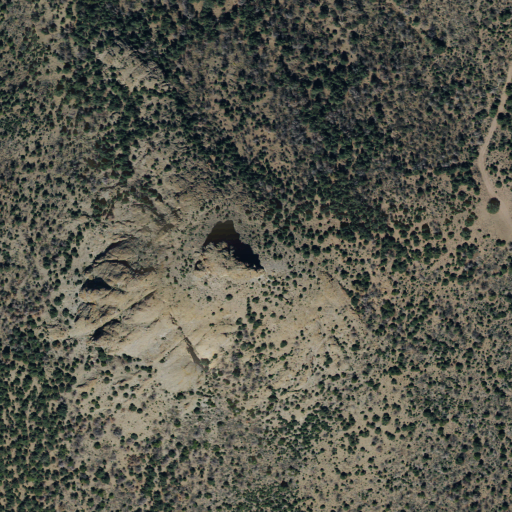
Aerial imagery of mountain in Utah named Marys Nipple containing evergreen forest and shrub